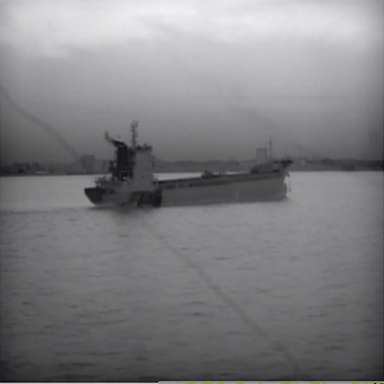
There is a liner in the infrared image.